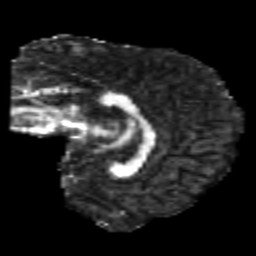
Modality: FA
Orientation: sagittal
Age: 22
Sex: female
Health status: healthy
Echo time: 0.074 s